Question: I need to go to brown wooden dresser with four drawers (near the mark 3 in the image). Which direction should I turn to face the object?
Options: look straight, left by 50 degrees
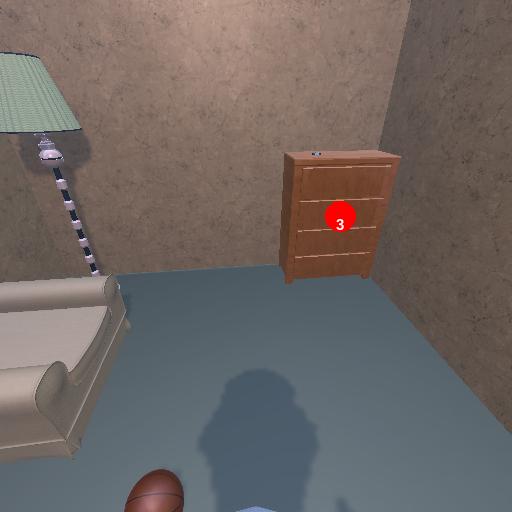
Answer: look straight